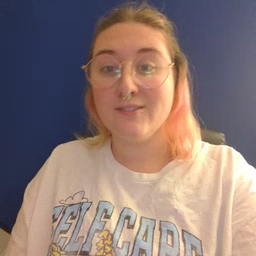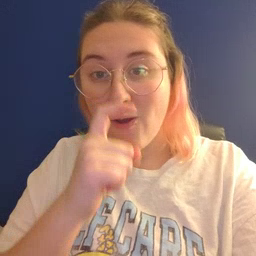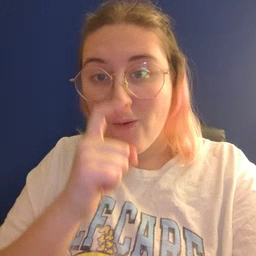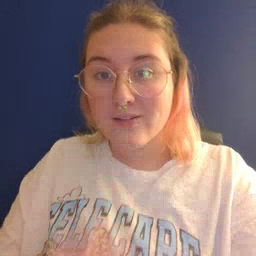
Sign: doll